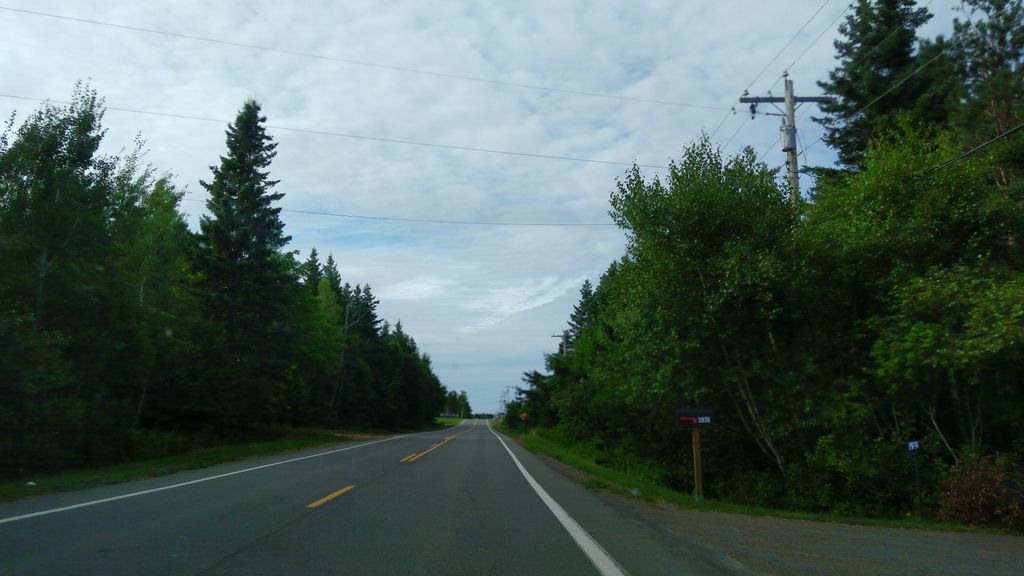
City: charlottetown